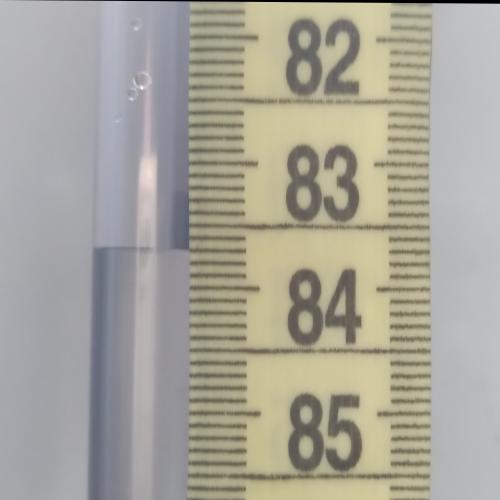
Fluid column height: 83.7 cm